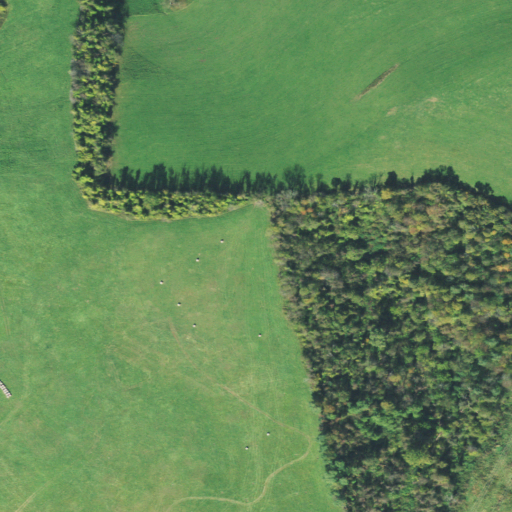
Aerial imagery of ridge(s) in Ohio named Scotch Ridge containing pasture, mixed forest, and deciduous forest